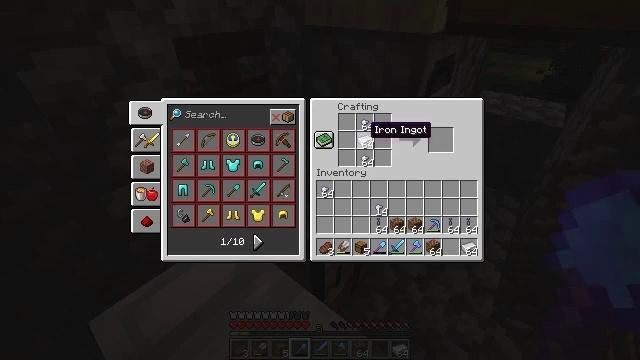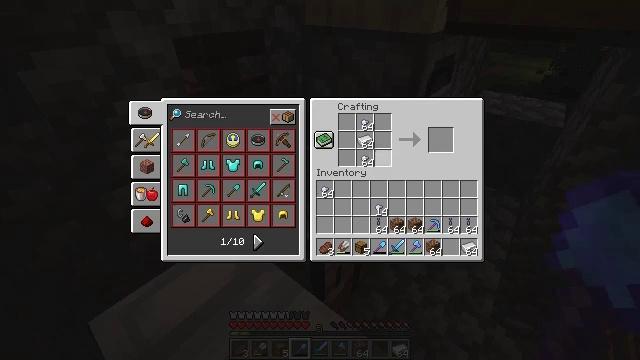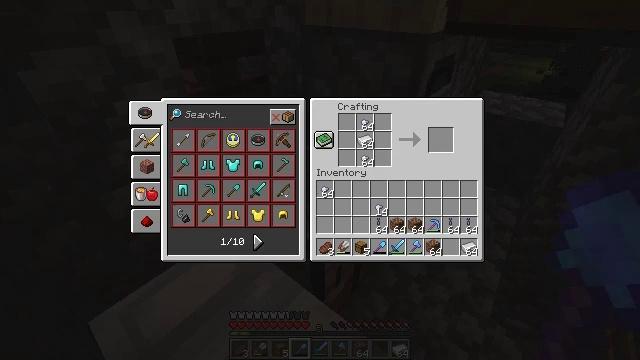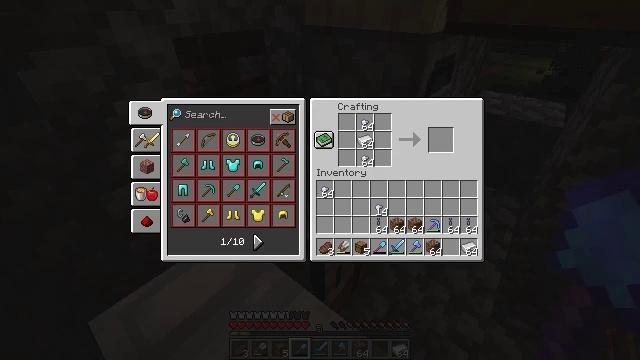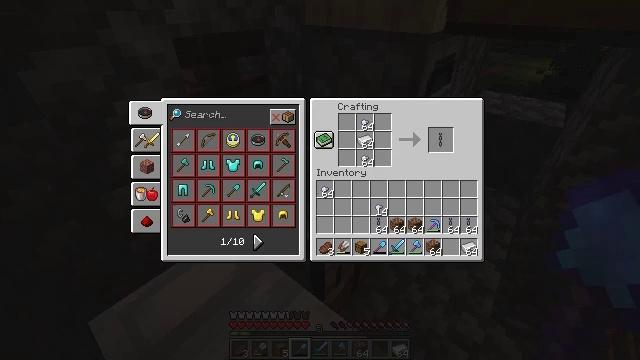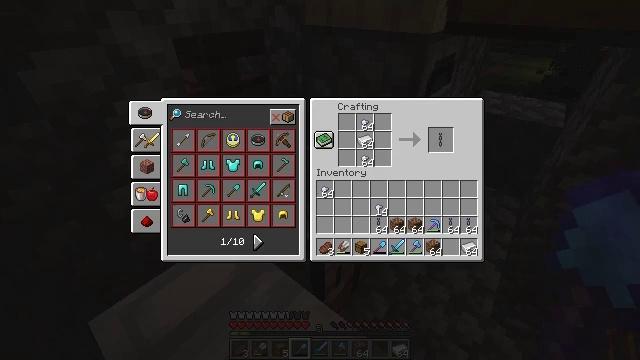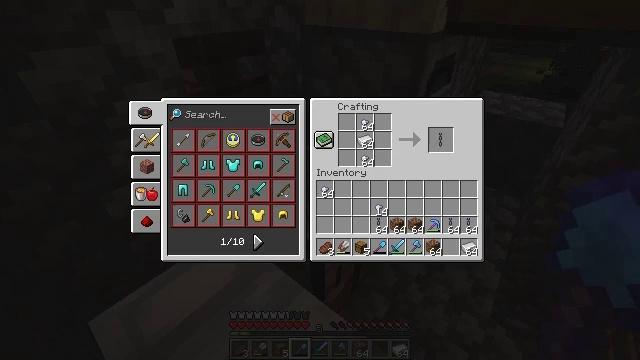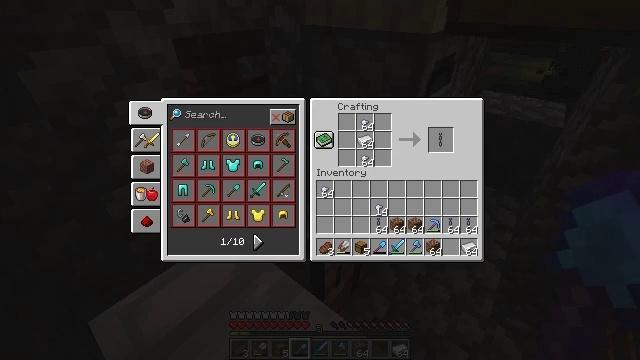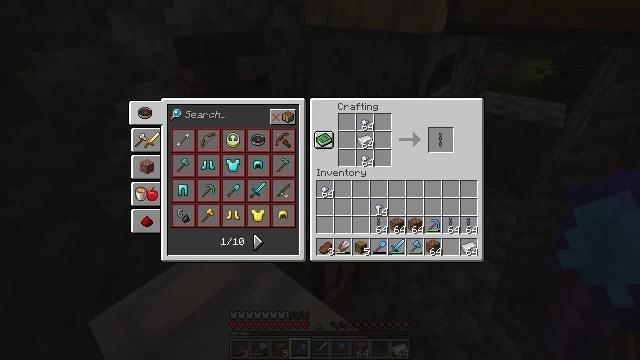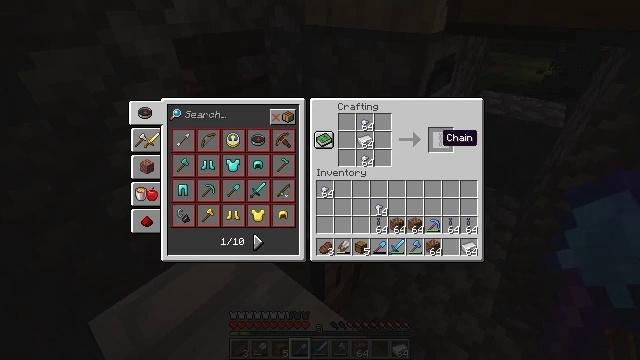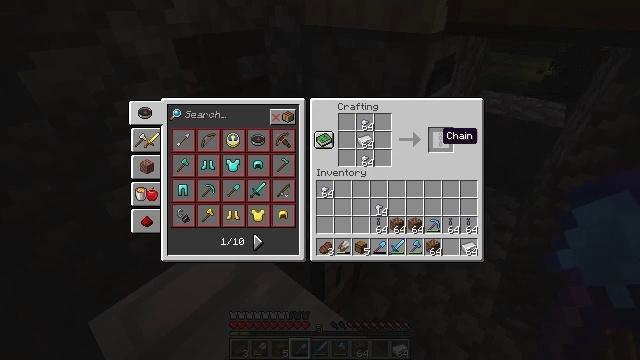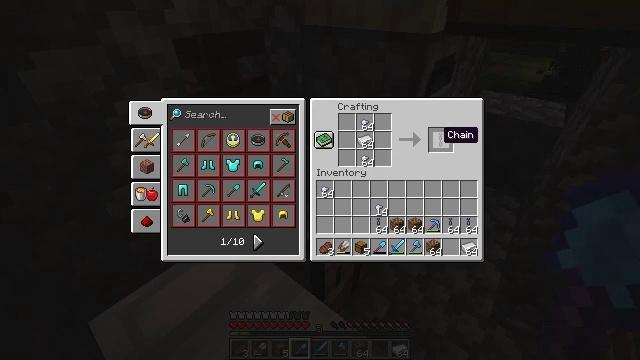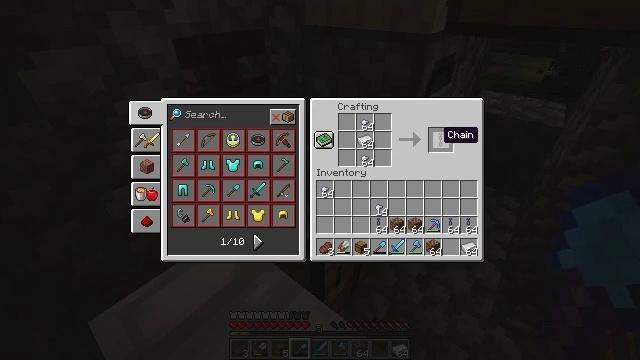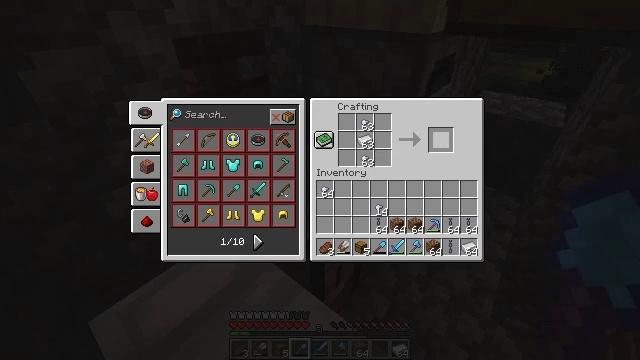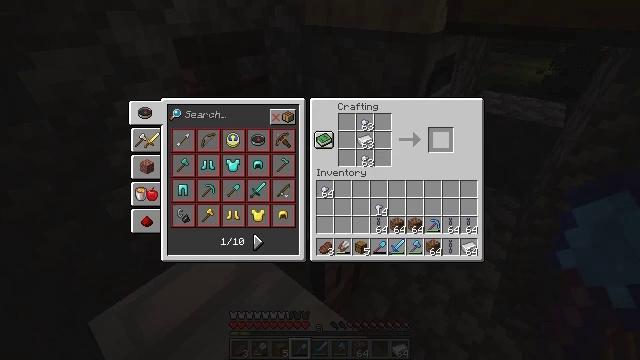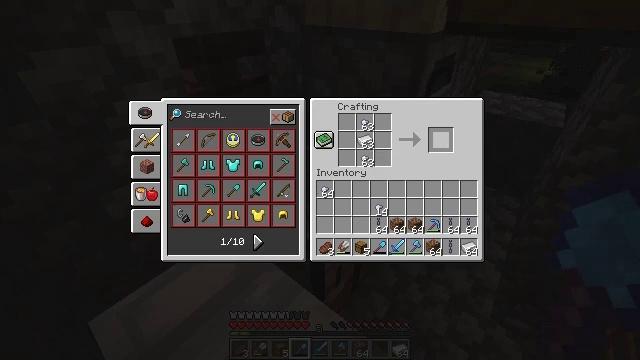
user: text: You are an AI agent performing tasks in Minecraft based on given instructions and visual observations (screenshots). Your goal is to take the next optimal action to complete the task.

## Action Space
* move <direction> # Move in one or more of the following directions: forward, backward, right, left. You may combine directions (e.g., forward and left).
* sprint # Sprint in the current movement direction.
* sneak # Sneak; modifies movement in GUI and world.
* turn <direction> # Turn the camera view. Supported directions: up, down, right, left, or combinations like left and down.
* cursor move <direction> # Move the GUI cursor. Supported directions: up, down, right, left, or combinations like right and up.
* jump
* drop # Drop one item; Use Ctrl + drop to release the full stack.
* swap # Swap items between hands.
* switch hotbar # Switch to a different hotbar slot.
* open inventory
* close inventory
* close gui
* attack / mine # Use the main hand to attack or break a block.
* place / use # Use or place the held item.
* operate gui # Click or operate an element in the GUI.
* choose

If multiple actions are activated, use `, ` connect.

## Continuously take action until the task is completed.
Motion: motion action
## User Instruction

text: Open a crafting table to make a chain.
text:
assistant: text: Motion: cursor move right and down
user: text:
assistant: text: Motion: cursor move right and down
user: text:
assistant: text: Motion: cursor move right
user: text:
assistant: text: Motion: cursor move right
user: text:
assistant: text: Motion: no_op
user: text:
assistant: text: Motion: sneak
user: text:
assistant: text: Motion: sneak, cursor move up
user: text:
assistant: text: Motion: sneak
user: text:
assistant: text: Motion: sneak
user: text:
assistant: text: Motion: sneak
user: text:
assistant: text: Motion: sneak
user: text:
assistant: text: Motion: sneak
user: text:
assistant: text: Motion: sneak, operate gui
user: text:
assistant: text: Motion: sneak, operate gui
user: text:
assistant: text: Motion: sneak, operate gui
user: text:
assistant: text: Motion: sneak
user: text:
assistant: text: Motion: sneak
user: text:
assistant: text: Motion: sneak
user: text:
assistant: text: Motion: sneak
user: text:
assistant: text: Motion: sneak
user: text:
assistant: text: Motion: sneak
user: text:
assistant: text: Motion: sneak
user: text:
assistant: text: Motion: sneak
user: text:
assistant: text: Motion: sneak
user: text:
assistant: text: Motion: sneak, cursor move right and down
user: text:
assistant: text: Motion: sneak, cursor move right and down
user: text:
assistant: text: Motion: cursor move down
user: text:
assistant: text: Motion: cursor move down
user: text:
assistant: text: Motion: no_op
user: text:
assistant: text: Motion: no_op